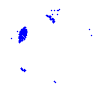
Particle: electron